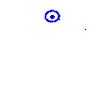
Particle: proton